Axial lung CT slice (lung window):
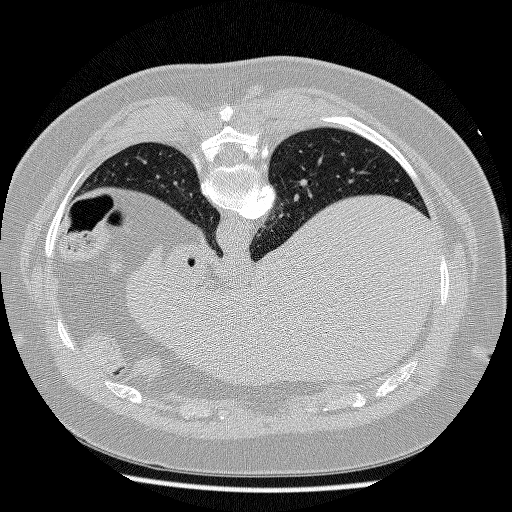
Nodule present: no